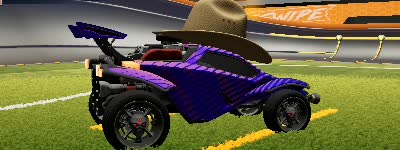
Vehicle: octane